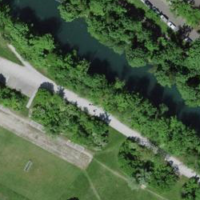
EUNIS habitat code: 53
Species observed at this site:
Tachybaptus ruficollis
Corvus corone
Motacilla cinerea
Alcedo atthis
Anas platyrhynchos
Aythya ferina
Aythya fuligula
Fringilla coelebs
Aegithalos caudatus
Passer domesticus
Turdus merula
Chroicocephalus ridibundus
Gallinula chloropus
Parus major
Erithacus rubecula
Mergus merganser
Motacilla alba